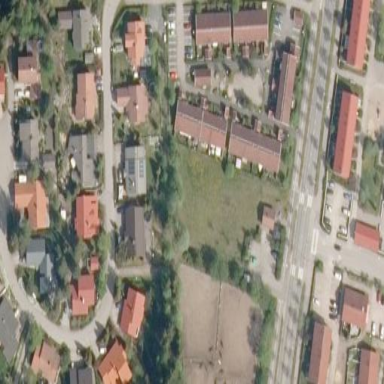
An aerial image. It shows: Residential area.